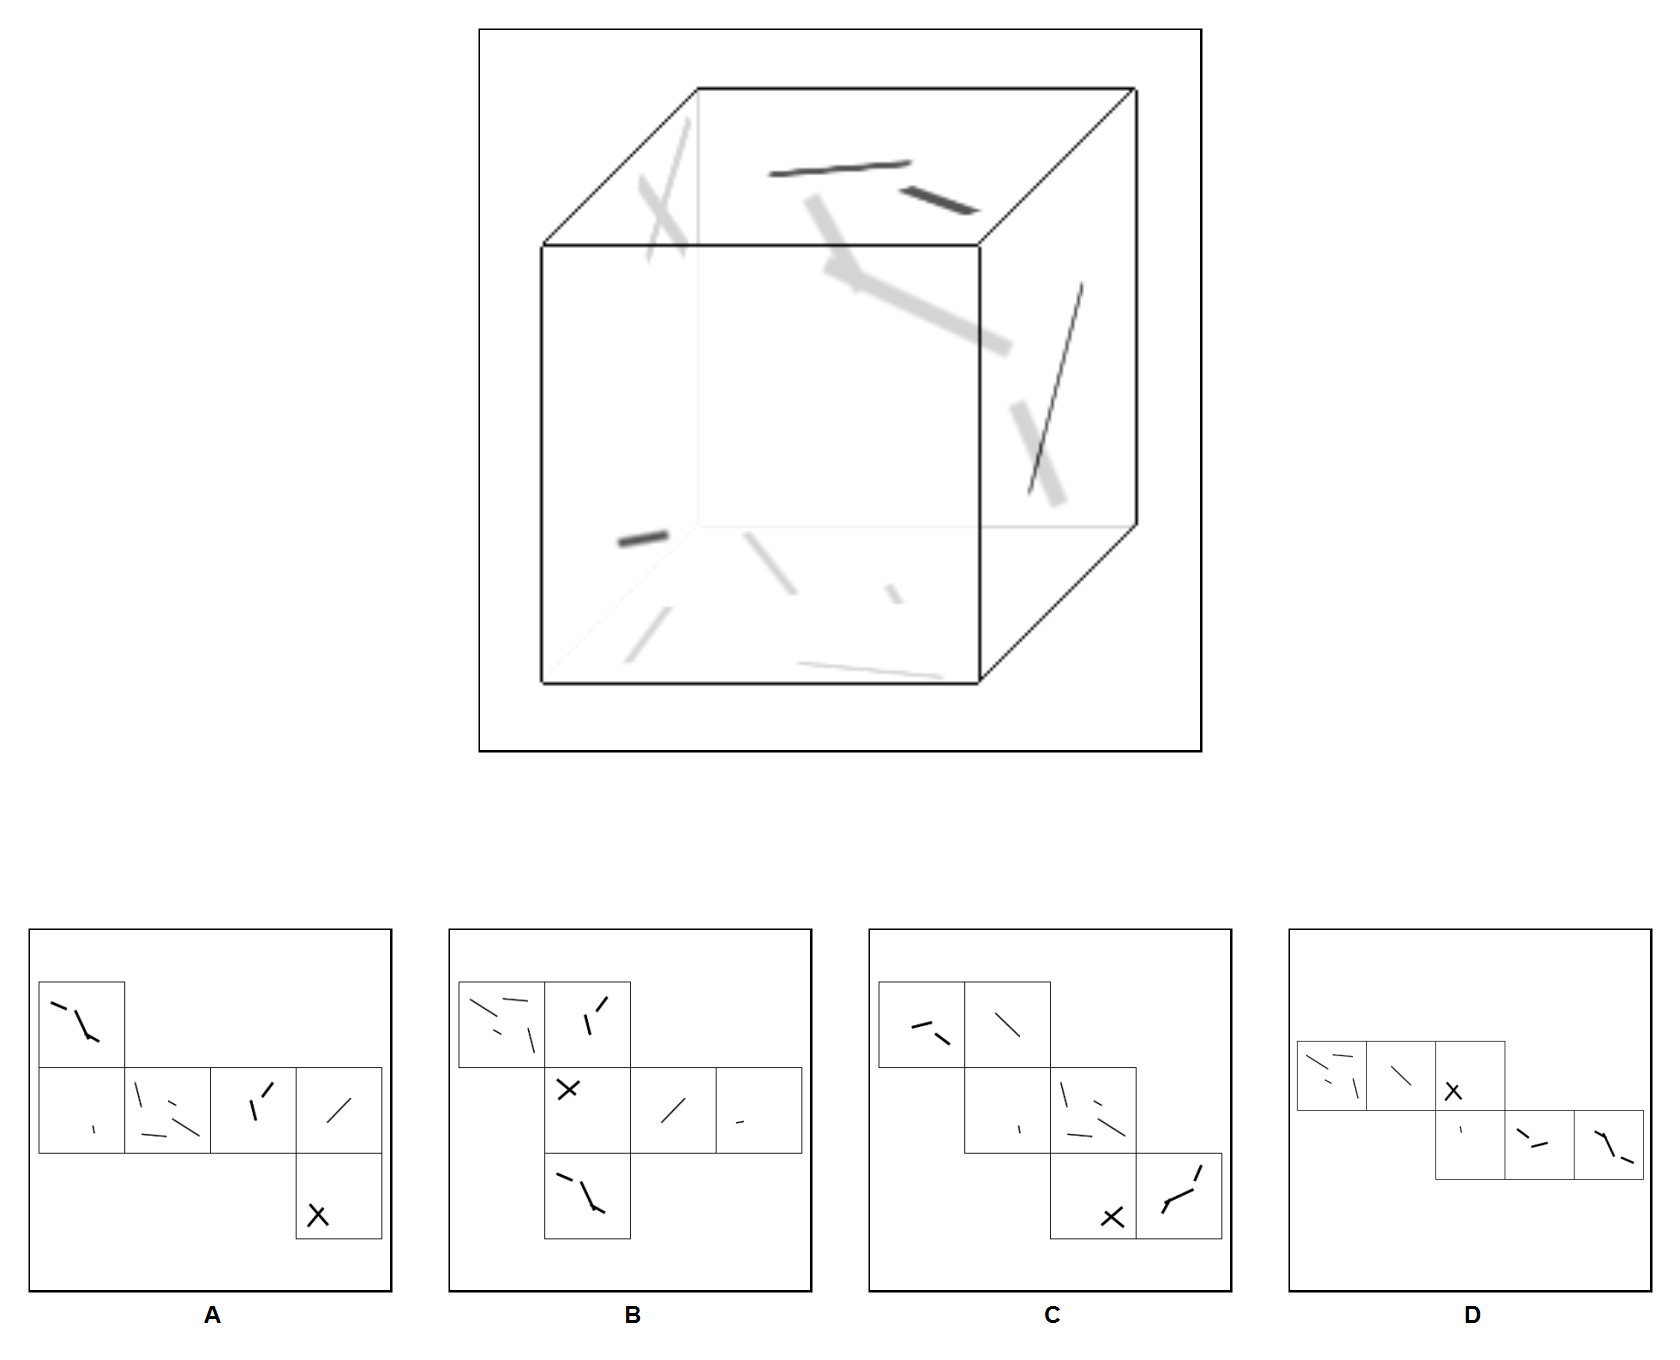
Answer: C